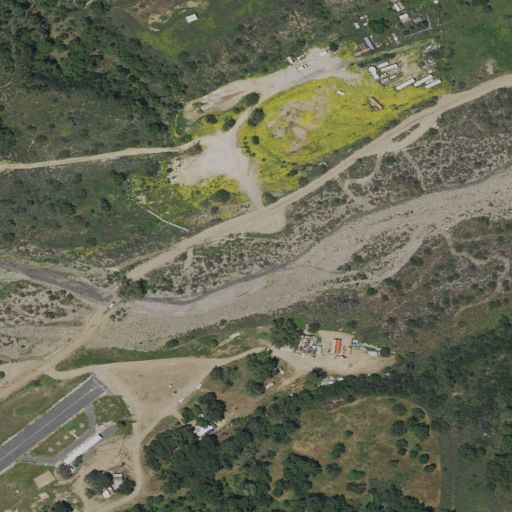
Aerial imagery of canyon in California named Trabuco Canyon containing shrub, open development, grassland, low intensity development, woody wetlands, medium intensity development, and mixed forest